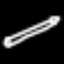
Label: pencil